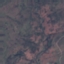
Label: HerbaceousVegetation